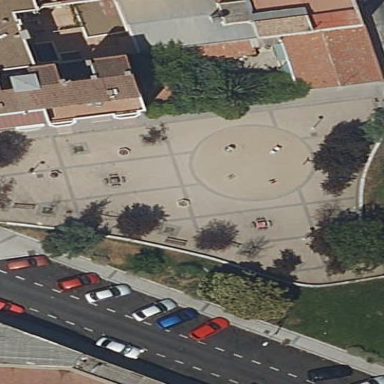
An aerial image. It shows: Park.